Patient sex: M
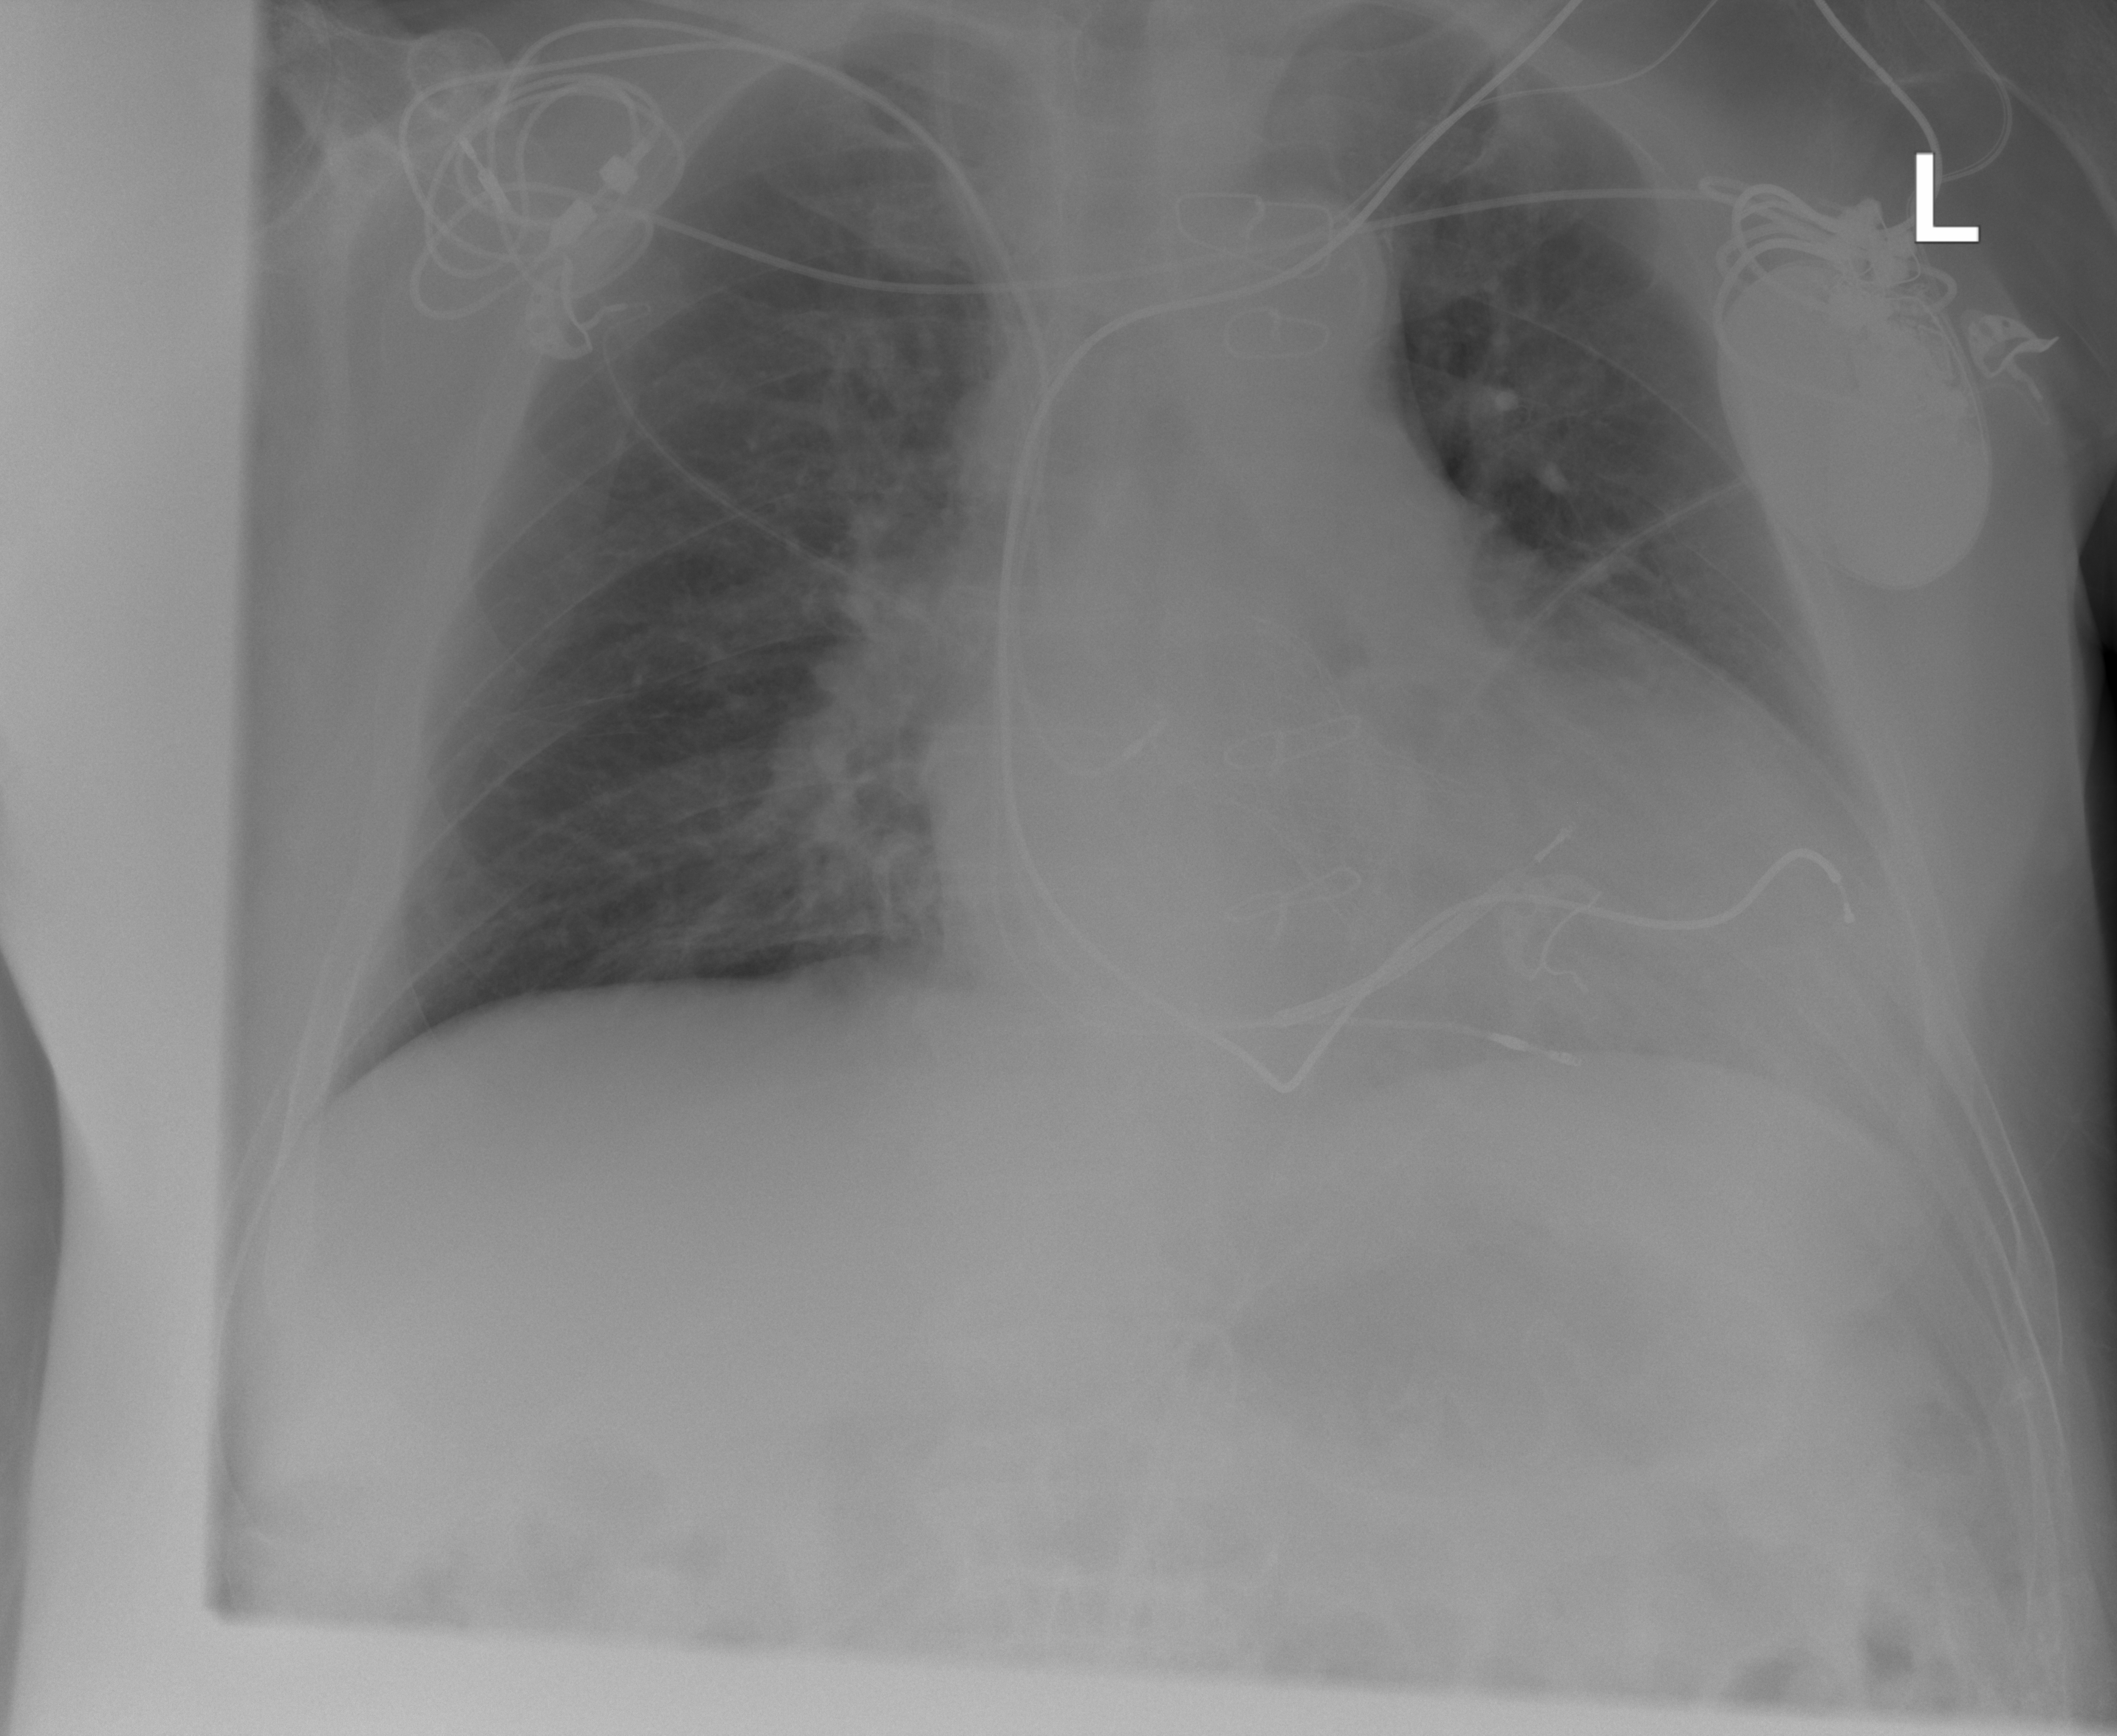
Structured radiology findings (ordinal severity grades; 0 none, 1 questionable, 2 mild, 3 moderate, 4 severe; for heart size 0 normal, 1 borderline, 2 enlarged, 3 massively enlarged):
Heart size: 2
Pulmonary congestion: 0
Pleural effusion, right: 0
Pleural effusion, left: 0
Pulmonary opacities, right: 0
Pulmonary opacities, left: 0
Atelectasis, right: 2
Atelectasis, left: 2